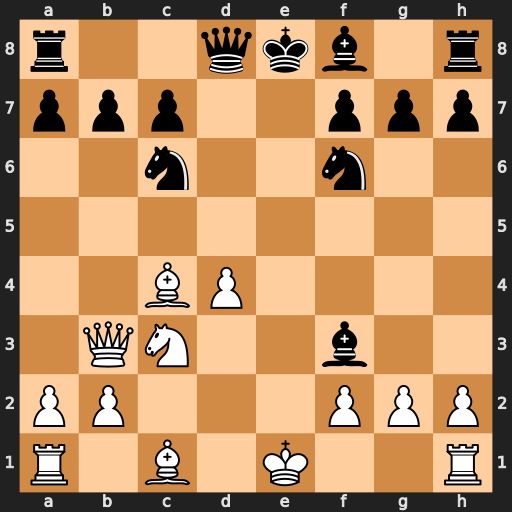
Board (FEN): r2qkb1r/ppp2ppp/2n2n2/8/2BP4/1QN2b2/PP3PPP/R1B1K2R
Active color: w
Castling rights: KQkq
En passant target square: -
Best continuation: Bxf7+ Kd7 Qe6#